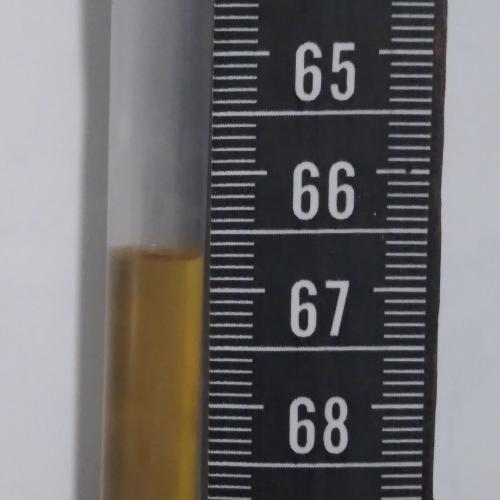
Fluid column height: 66.7 cm